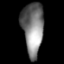
Tissue: lung
Cell type: Others
Senescence score: 0.1708
Nuclear area (px): 1100
Mean DAPI intensity: 124.791